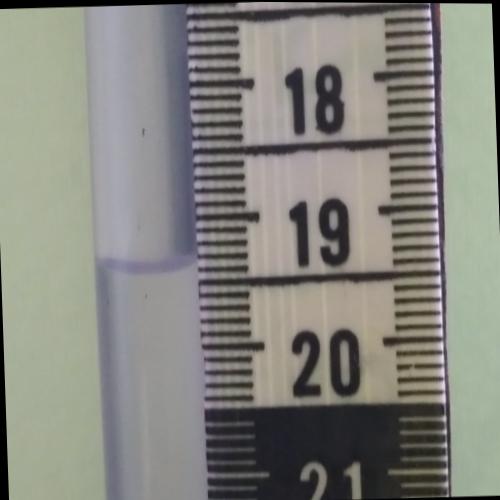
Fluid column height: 19.4 cm